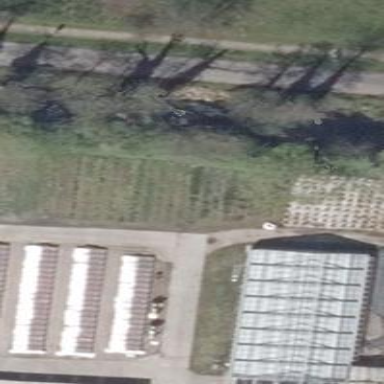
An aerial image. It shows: Plant nursery.